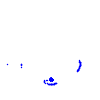
Particle: pion